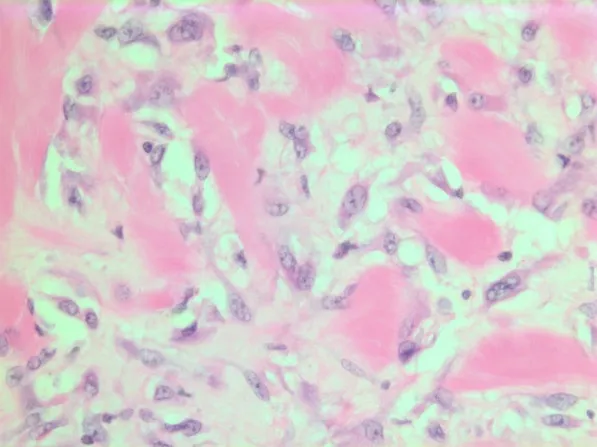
HE stain. Histological section of the tumor showing an acellular eosinophilic ground substance with pleomorphic tumor cell population.
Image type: pathology (h&e)